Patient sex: M
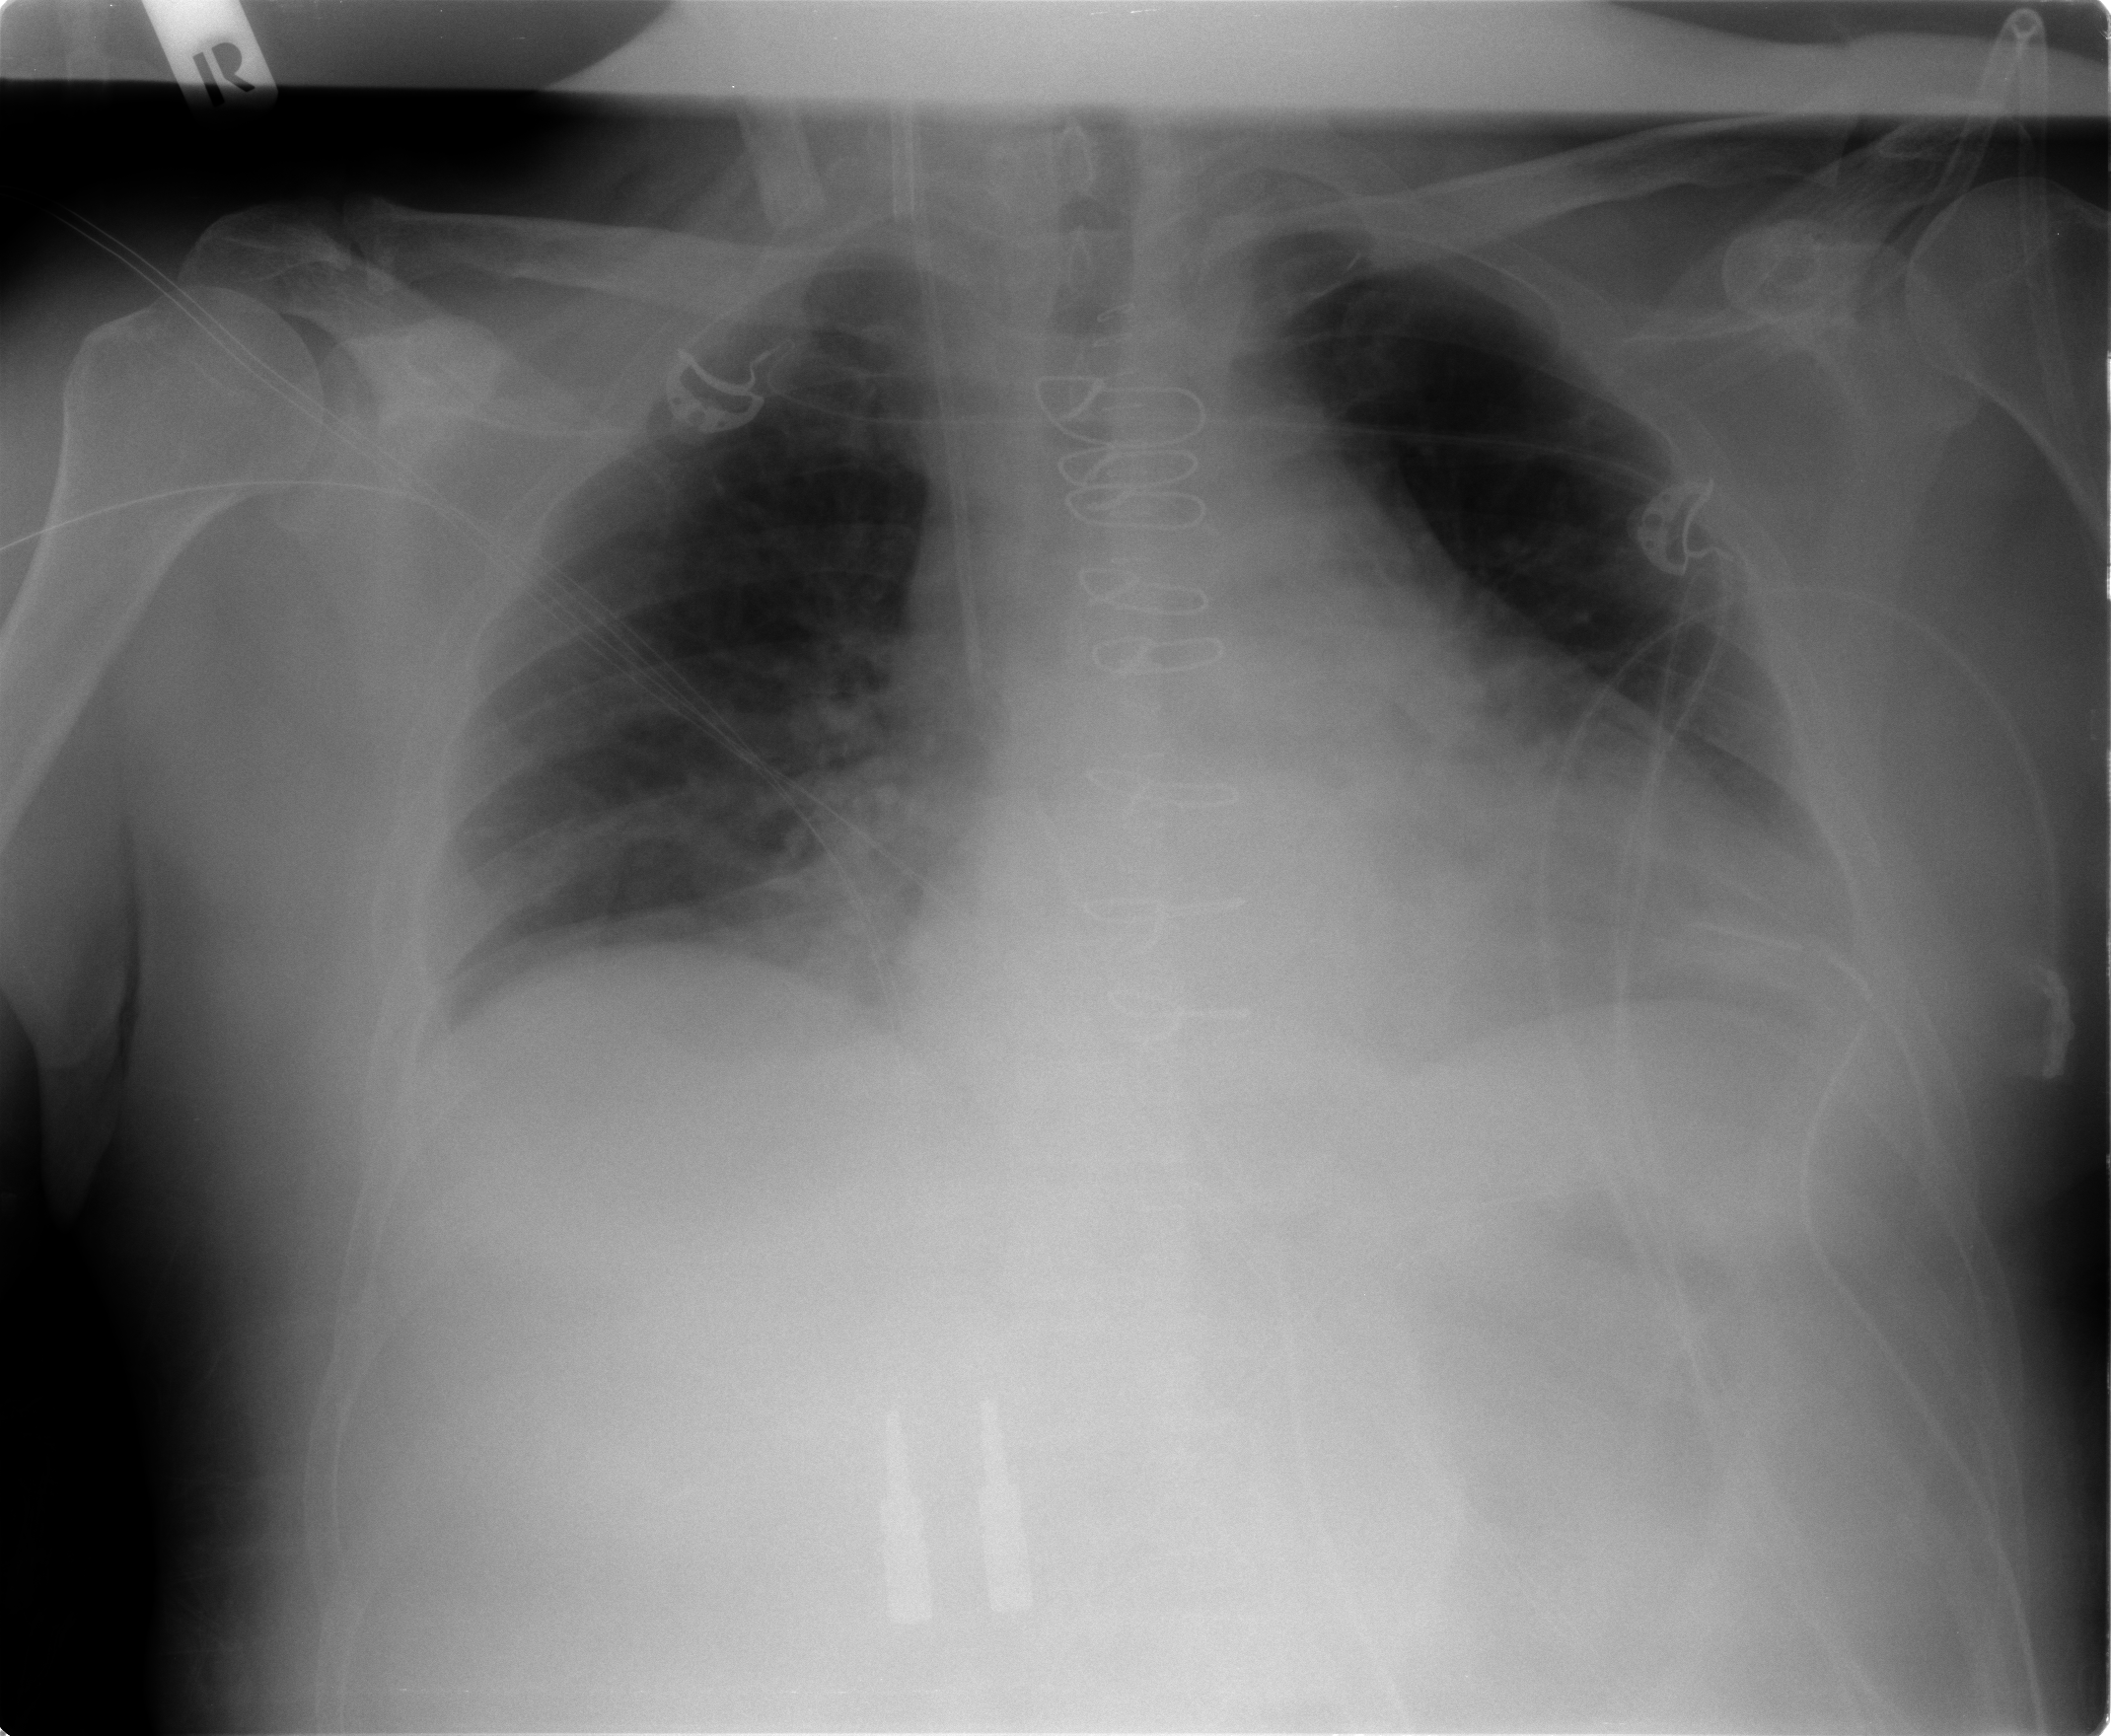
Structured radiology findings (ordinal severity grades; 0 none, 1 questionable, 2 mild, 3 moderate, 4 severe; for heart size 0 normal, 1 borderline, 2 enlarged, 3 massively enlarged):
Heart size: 2
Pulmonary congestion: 2
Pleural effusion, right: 1
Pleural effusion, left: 2
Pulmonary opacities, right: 0
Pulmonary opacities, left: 0
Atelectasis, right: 0
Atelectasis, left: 2